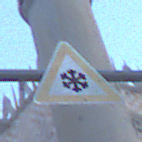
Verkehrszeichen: SchneeOderEisglaette
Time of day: Dawn
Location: Outdoor (Urban)
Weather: Clear
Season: NotSpecified
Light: Natural